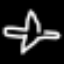
Label: airplane